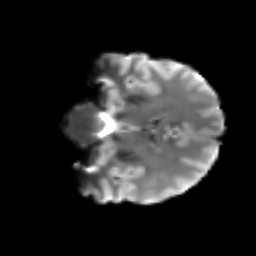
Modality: T2w
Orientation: coronal
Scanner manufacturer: siemens
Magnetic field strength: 3 T
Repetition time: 3.6 s
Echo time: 0.092 s